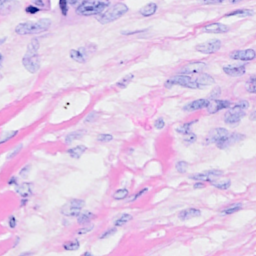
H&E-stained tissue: Breast